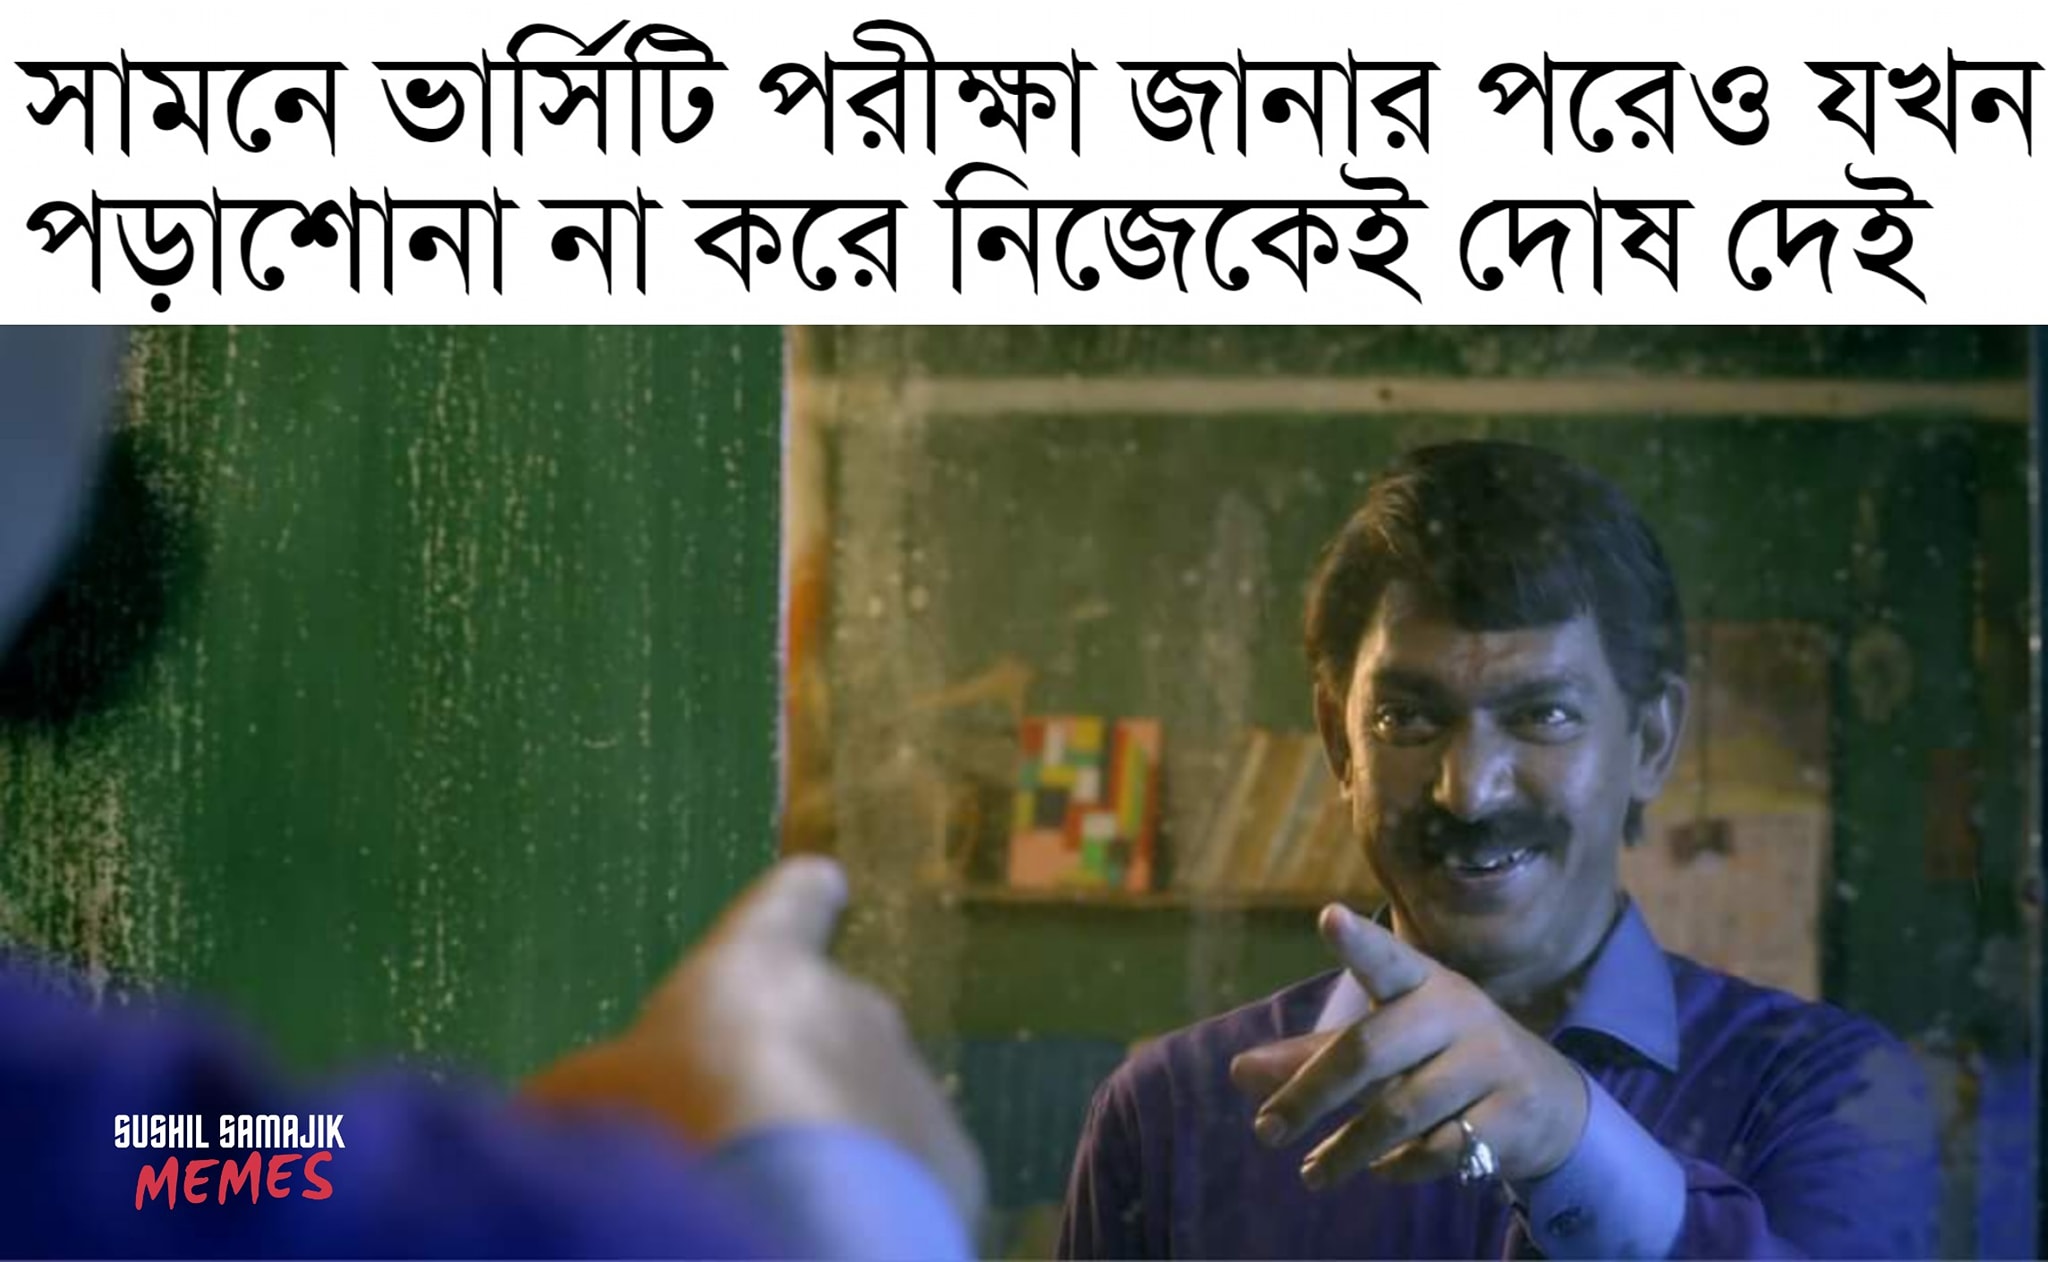
Caption: সামনে ভার্সিটি পরীক্ষা জানার পরেও যখন পড়াশোনা না করে নিজেকেই দোষ দেই
Label: non-hate